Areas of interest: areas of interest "Golf Course"
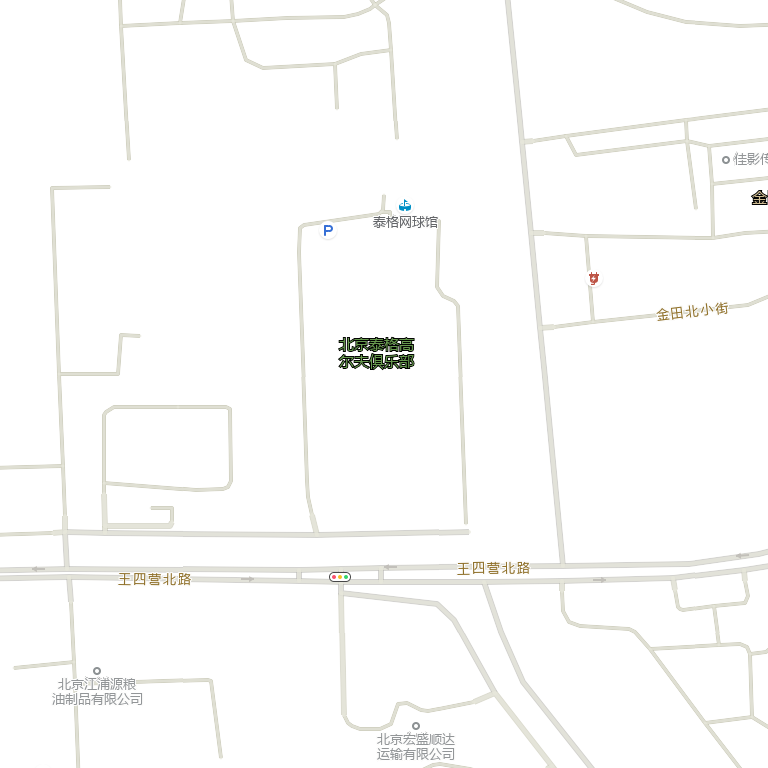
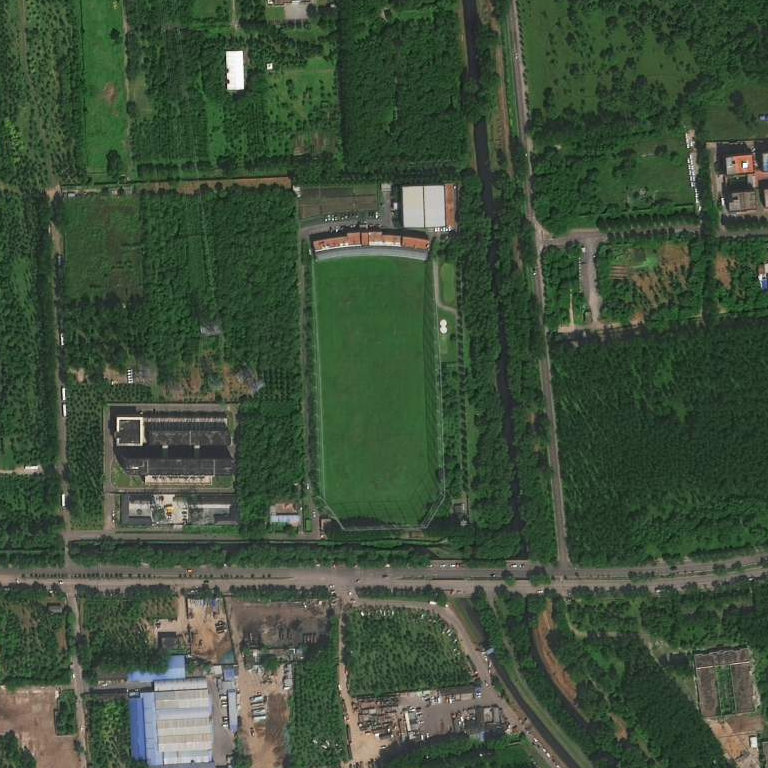